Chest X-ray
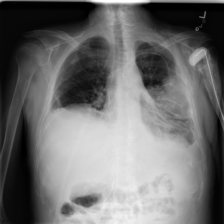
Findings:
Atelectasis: negative
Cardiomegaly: negative
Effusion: negative
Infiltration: negative
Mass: negative
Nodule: negative
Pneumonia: negative
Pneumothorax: negative
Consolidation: negative
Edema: negative
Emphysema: negative
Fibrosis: negative
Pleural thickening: negative
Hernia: negative